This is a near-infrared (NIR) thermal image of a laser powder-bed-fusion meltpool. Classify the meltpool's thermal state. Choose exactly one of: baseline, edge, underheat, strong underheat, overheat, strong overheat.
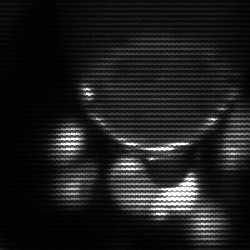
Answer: edge